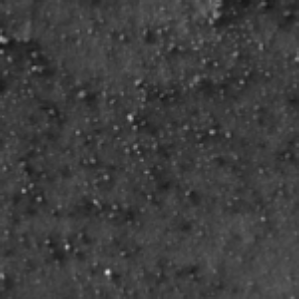
Label: frost